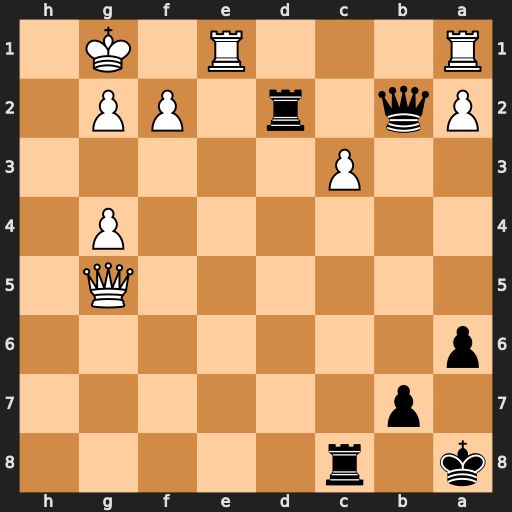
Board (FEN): k1r5/1p6/p7/6Q1/6P1/2P5/Pq1r1PP1/R3R1K1
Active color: b
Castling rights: -
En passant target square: -
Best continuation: Rxf2 Qd5 Rf4 Qh5 Rff8